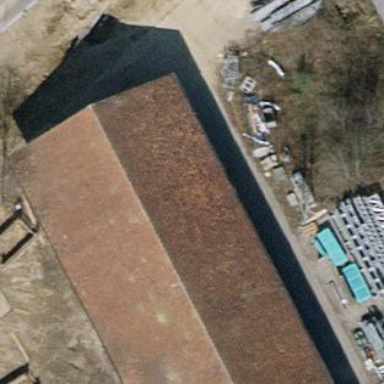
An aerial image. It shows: Building serving as car wash facility.